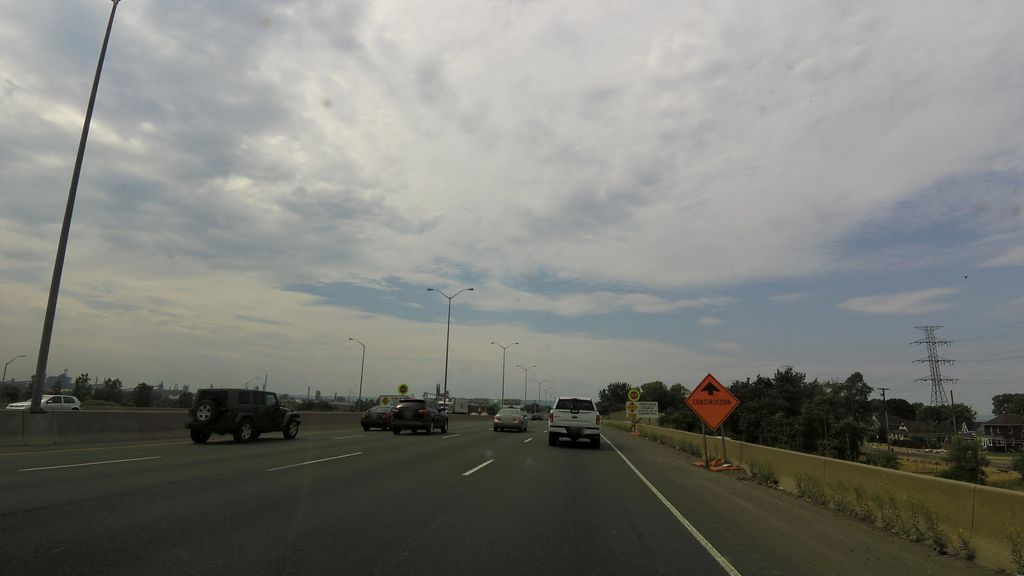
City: hamilton